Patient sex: M
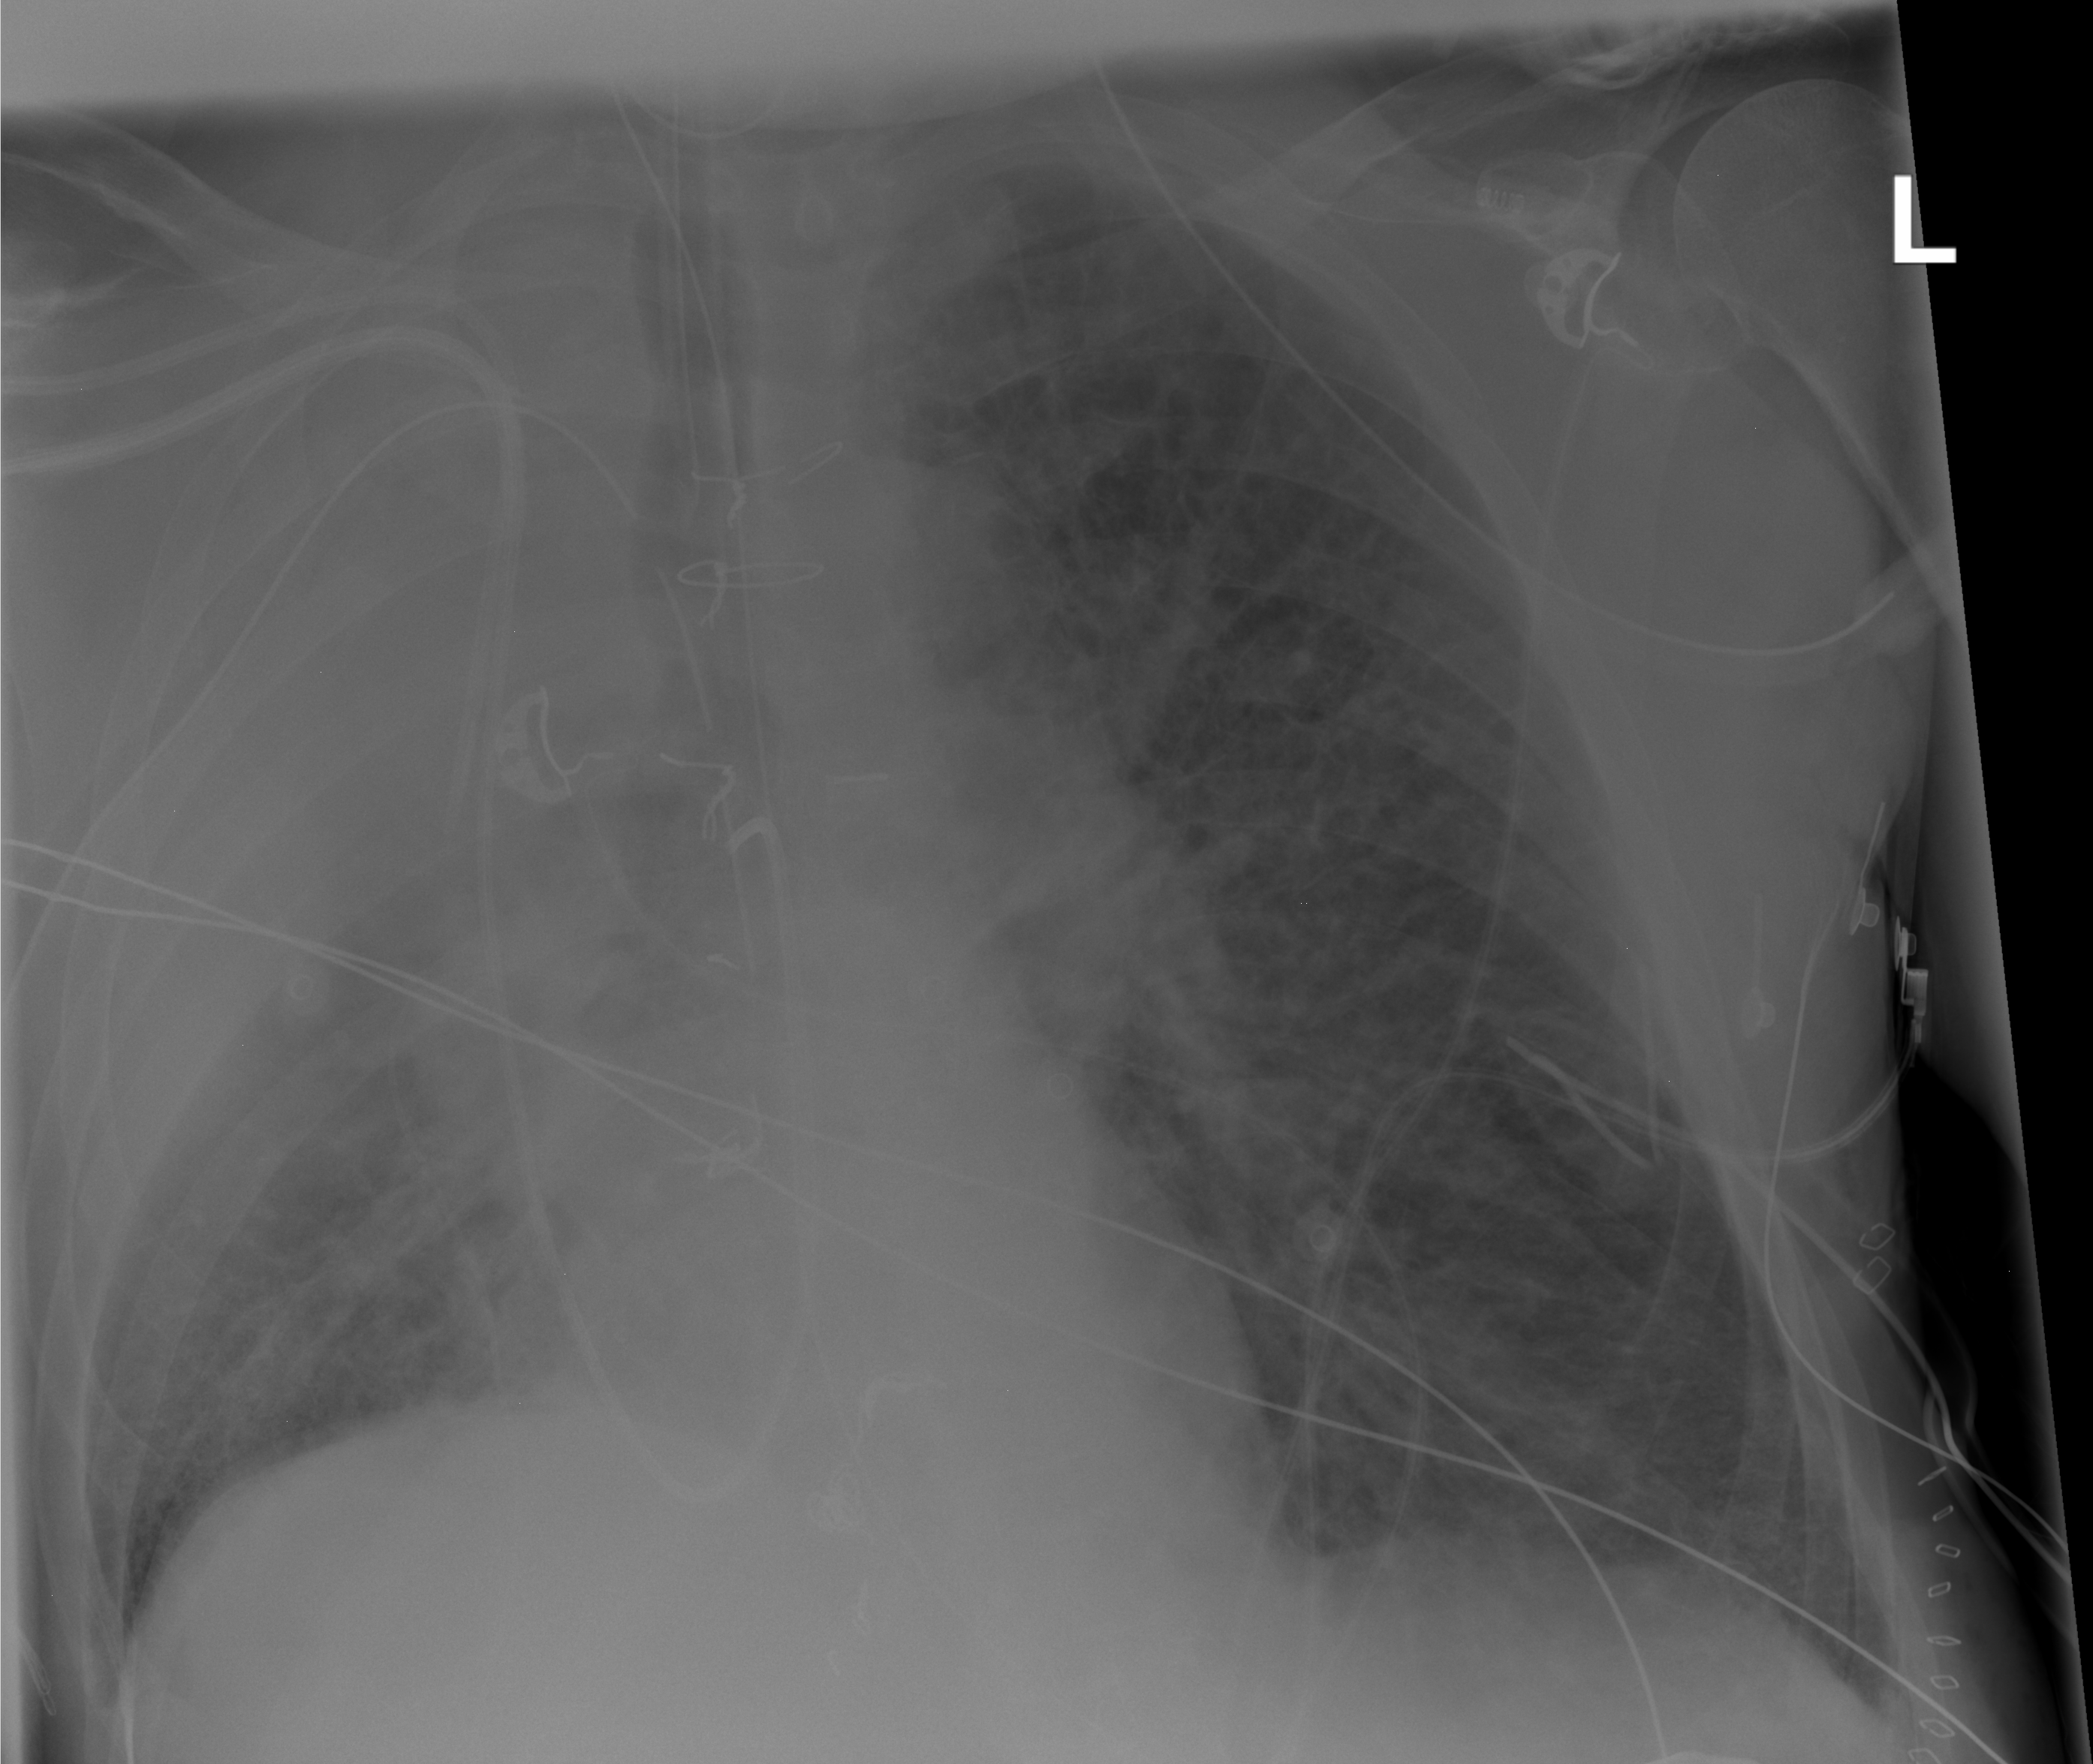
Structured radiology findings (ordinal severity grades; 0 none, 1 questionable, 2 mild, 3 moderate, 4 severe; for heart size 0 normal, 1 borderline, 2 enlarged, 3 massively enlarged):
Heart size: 0
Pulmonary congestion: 0
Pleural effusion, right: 0
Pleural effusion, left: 0
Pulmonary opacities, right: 3
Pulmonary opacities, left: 2
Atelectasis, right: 4
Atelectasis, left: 0